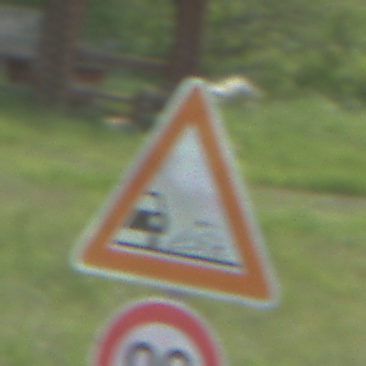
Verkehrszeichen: SplittSchotter
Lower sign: Geschwindigkeit90
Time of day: MorningAfternoon
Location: Outdoor (Nature)
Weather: PartlyCloudy
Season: NotSpecified
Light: Natural